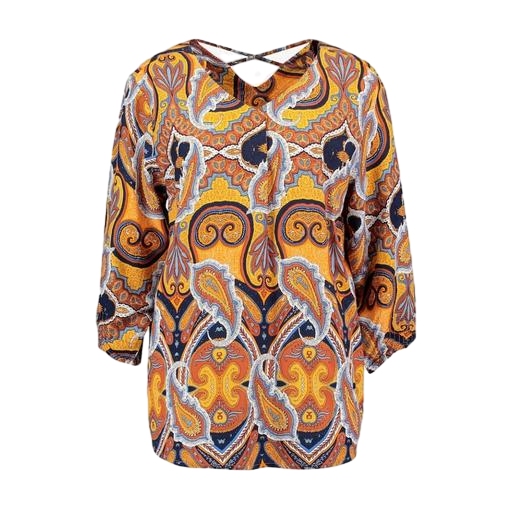
multicolor dp curve rust keyhole wrap blouse, blue plus size medallion-print t-shirt only macy, multicolor v-neck top only macy, white background